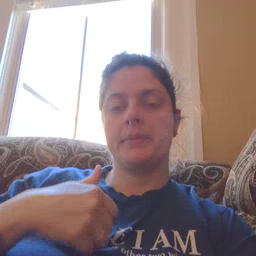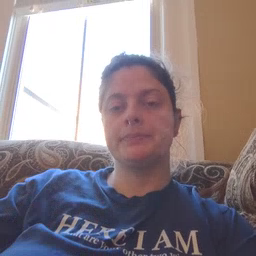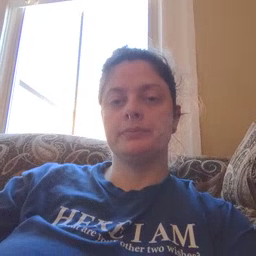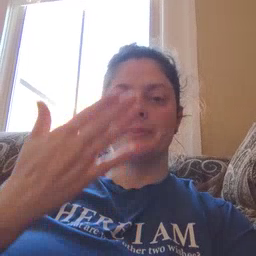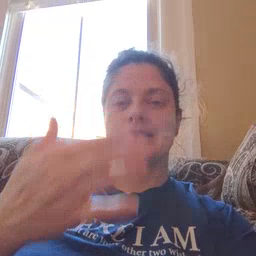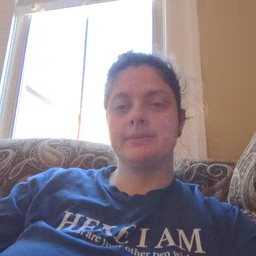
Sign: mitten